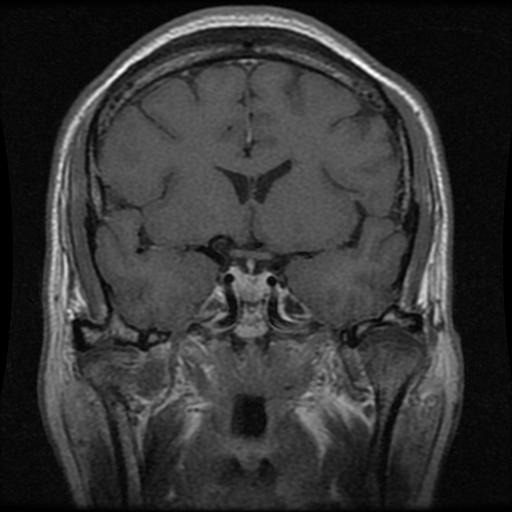
Label: pituitary